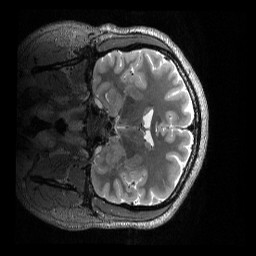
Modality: T2w
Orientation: coronal
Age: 26
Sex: male
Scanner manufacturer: siemens
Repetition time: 3.2 s